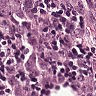
Metastatic tissue present: yes